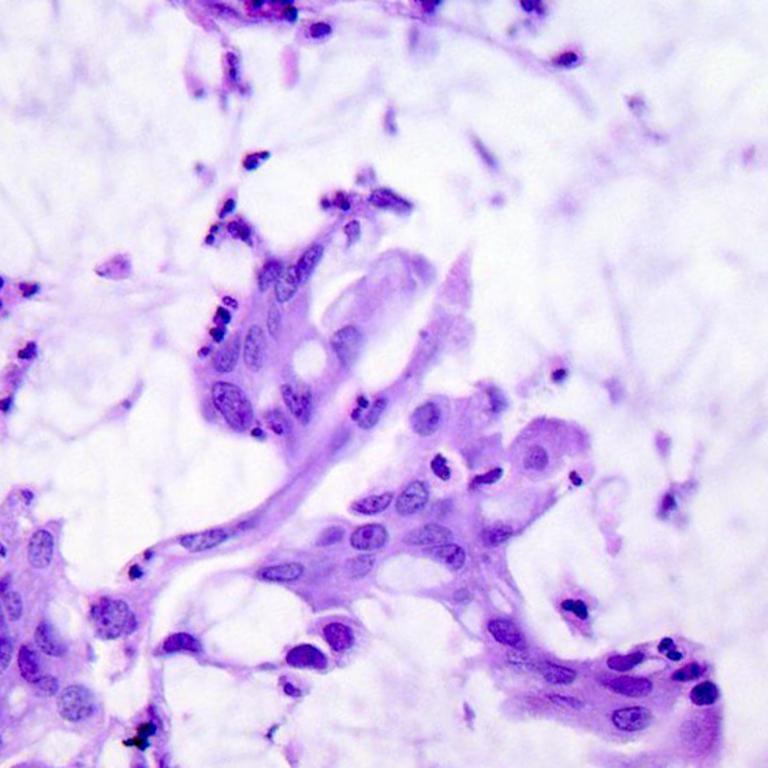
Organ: colon
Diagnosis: adenocarcinomas